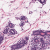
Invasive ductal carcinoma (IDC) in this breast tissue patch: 0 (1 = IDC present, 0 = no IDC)